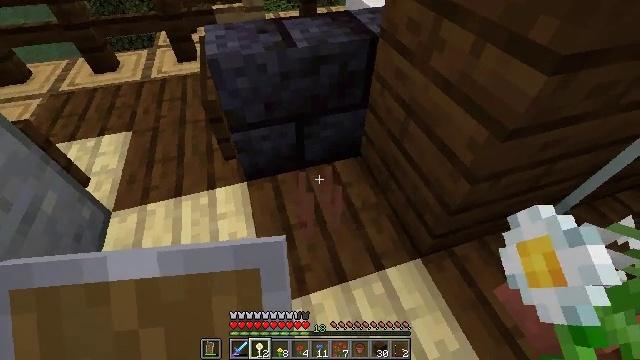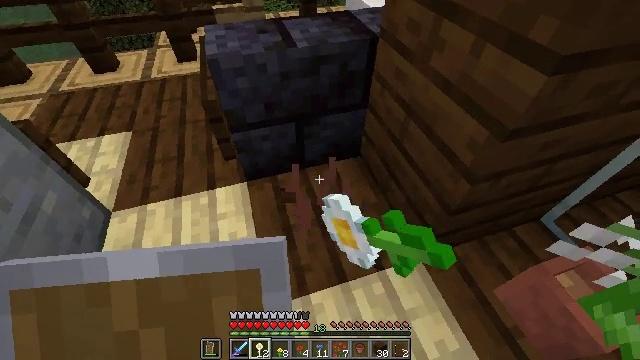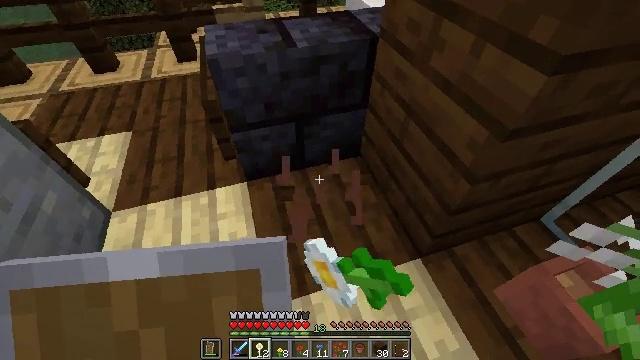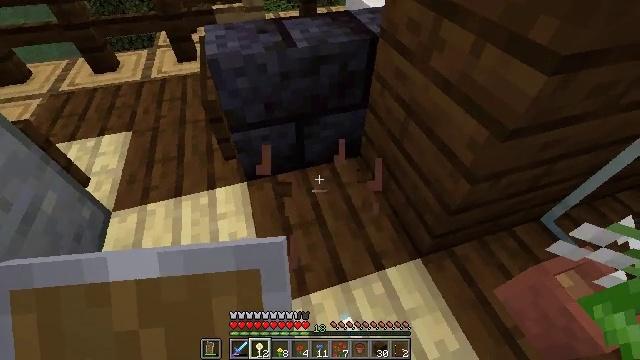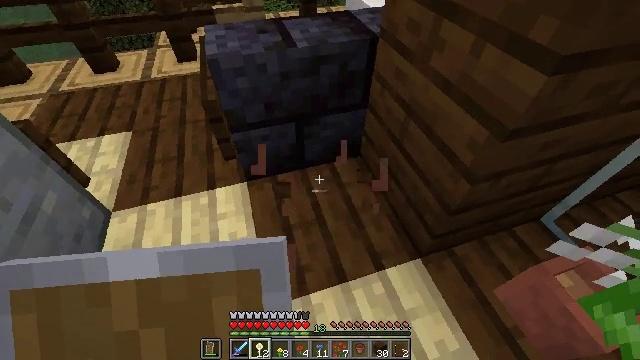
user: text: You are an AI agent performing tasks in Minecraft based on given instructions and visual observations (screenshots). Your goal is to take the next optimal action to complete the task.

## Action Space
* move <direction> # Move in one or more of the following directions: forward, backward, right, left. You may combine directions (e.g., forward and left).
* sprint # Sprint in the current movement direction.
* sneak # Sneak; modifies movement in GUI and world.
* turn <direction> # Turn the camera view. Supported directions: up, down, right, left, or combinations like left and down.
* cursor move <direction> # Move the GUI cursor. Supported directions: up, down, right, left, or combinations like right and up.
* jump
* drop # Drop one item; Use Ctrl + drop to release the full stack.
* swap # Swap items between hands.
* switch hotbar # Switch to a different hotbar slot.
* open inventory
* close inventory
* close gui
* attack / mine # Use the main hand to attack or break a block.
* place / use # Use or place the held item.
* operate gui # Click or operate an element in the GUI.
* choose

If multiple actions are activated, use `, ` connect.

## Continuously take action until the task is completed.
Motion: motion action
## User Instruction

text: Reclaim the oxeye daisy from the pot.
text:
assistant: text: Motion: attack / mine
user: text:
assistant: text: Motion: attack / mine
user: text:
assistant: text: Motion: no_op
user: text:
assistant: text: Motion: no_op
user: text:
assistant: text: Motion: no_op